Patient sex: M
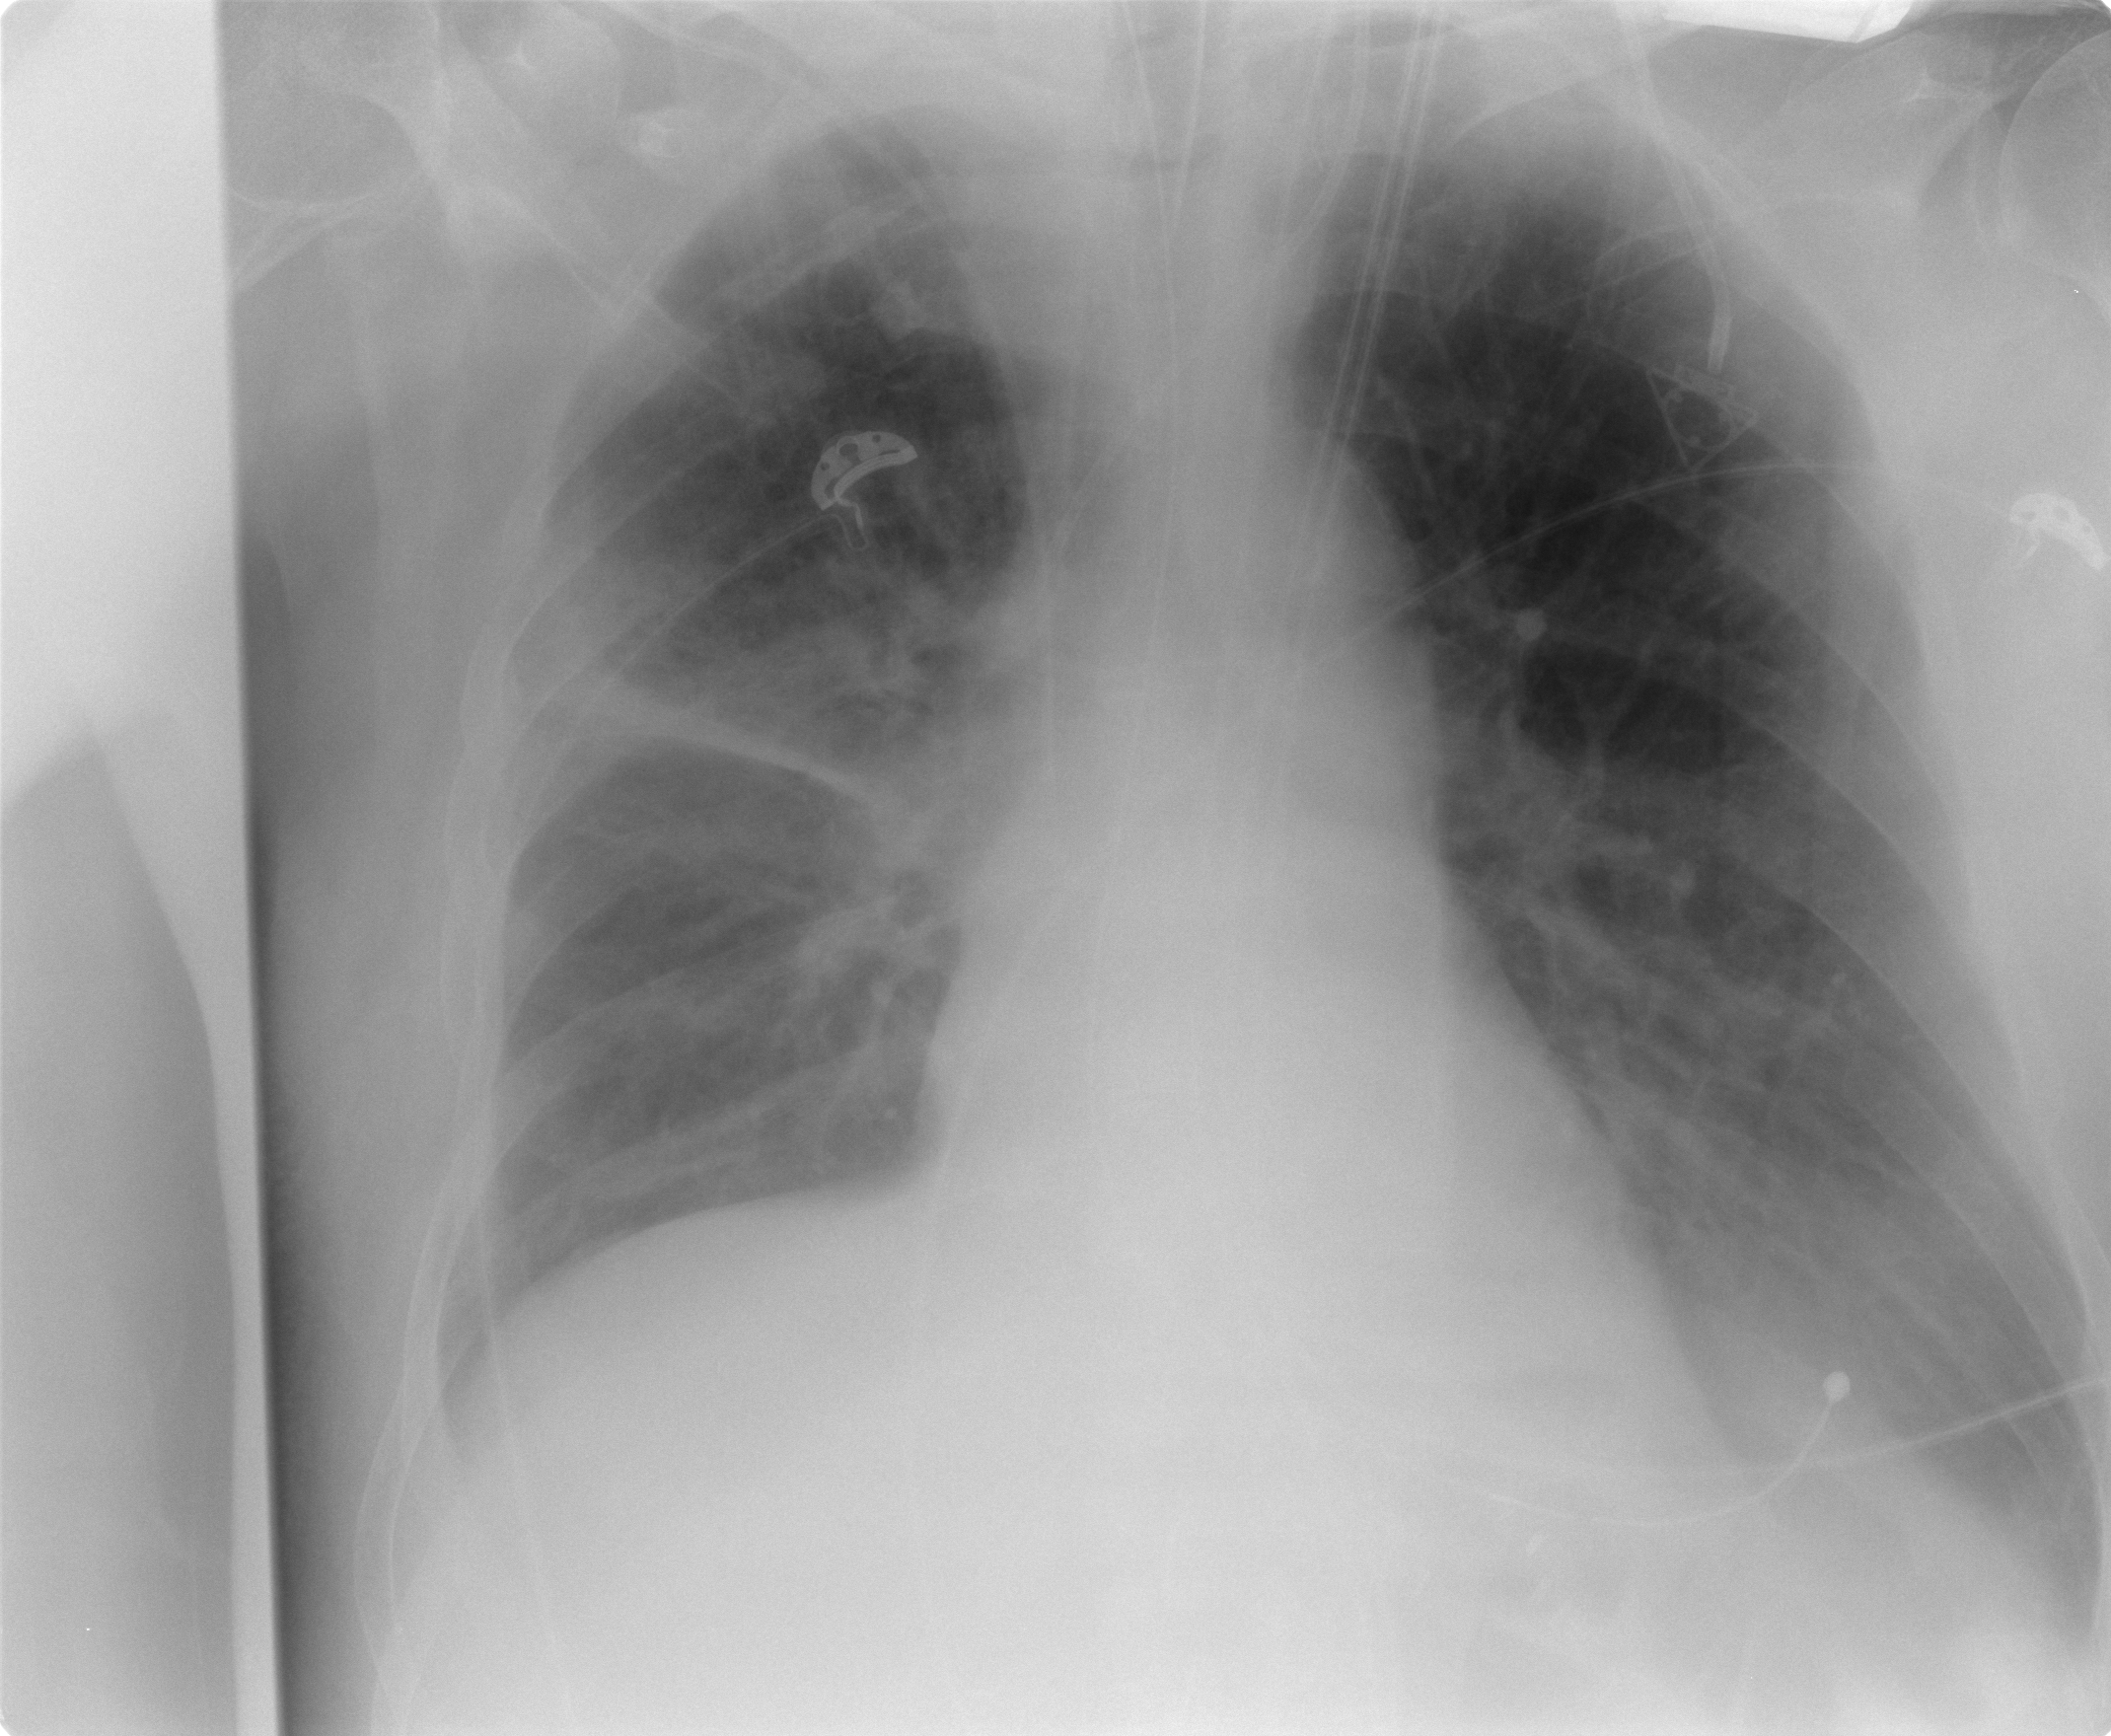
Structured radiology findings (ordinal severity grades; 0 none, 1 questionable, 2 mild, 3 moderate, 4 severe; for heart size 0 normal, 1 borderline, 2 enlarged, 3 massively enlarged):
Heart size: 0
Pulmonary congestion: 0
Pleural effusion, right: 0
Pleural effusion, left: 1
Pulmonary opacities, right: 3
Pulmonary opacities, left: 2
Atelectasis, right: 3
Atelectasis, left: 2